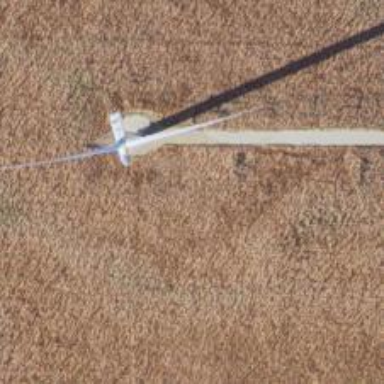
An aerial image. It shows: Wind generator powered by wind turbines of horizontal axis type. It is manufactured by Vestas.